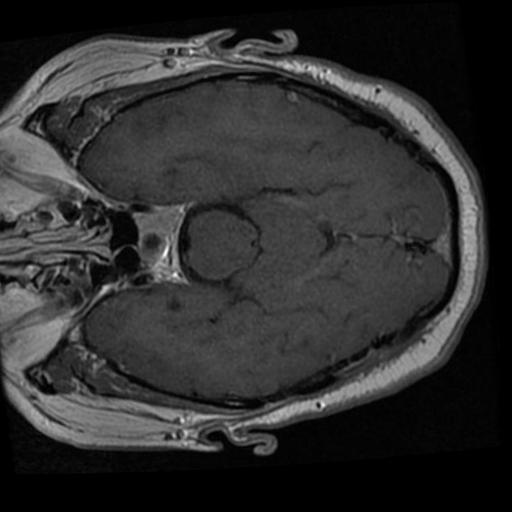
Label: brain_tumor